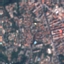
Land use / land cover: Residential